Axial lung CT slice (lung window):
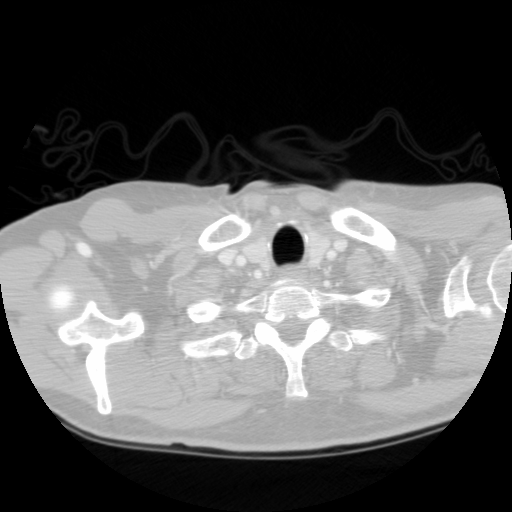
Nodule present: no